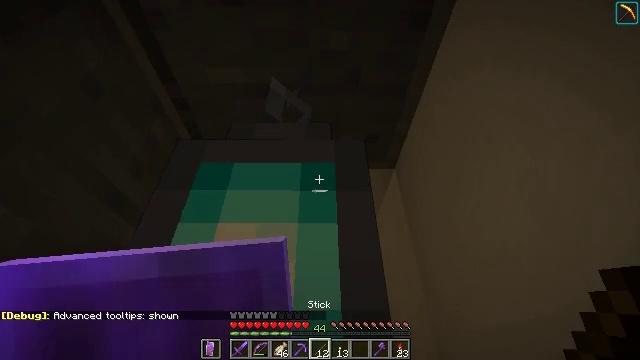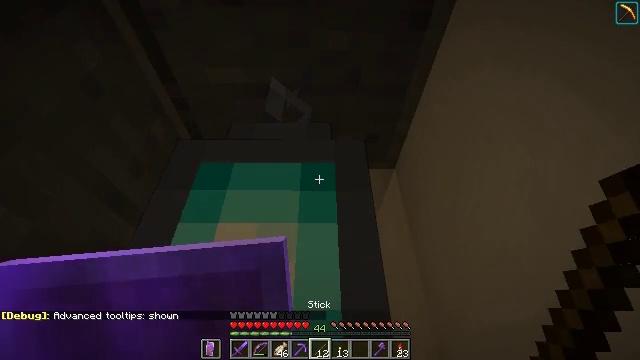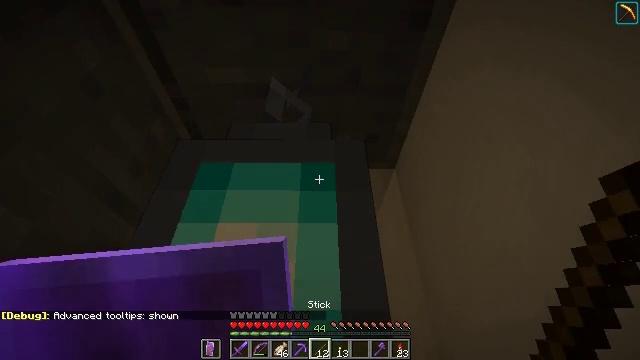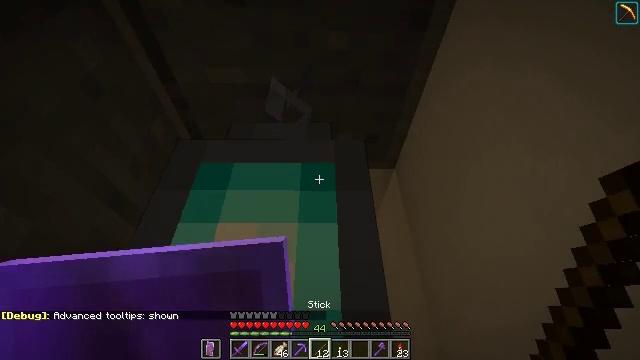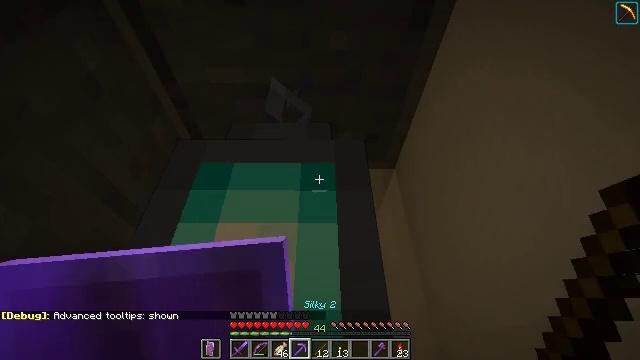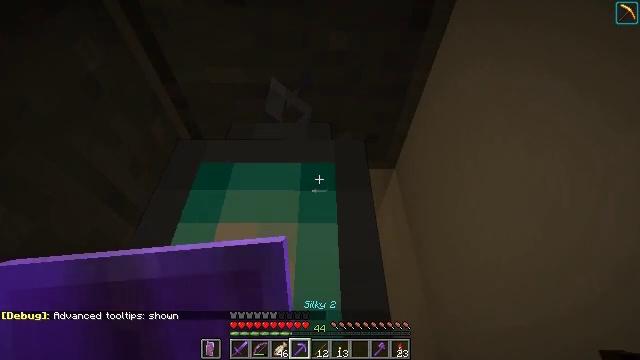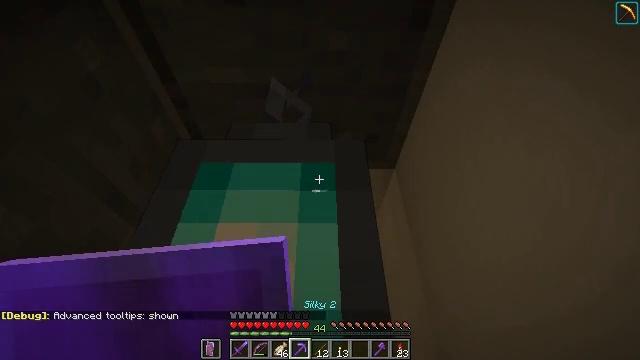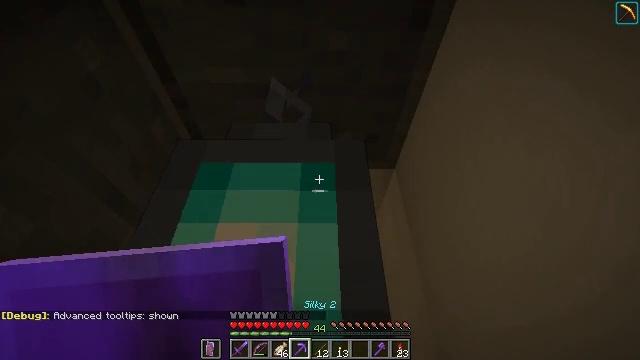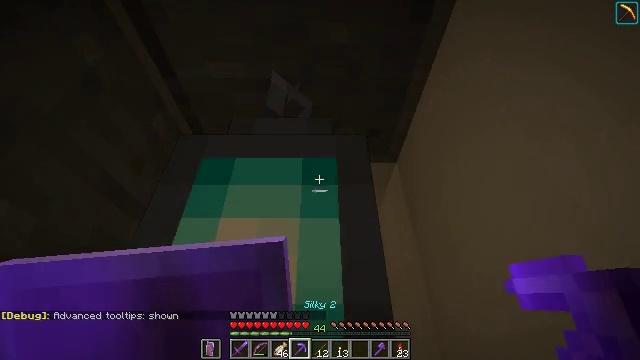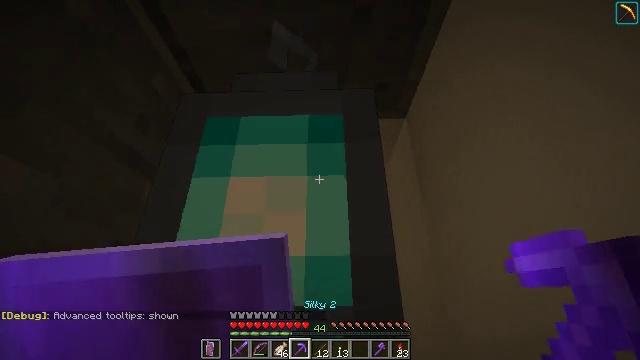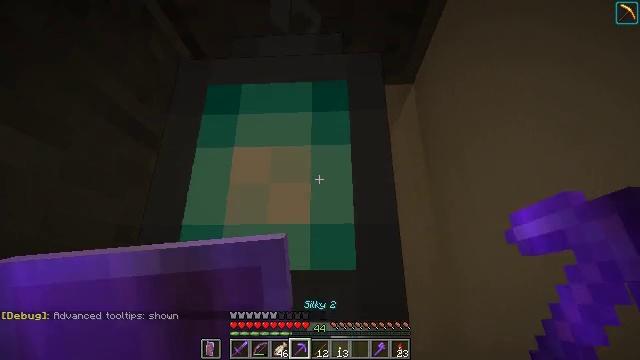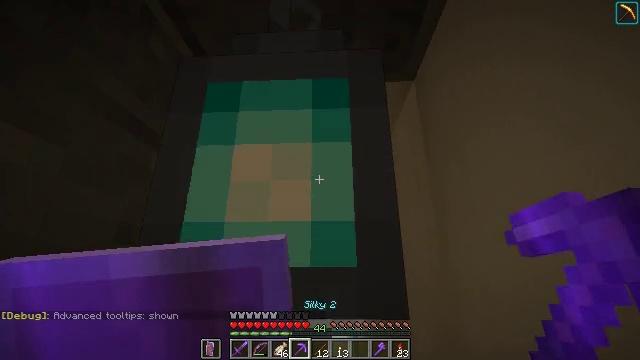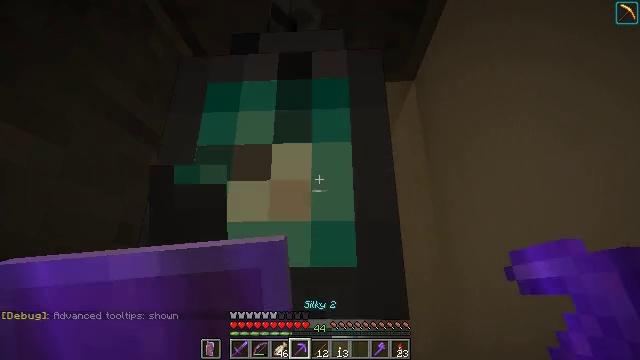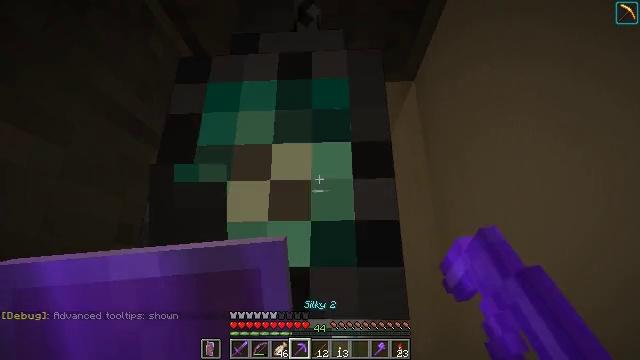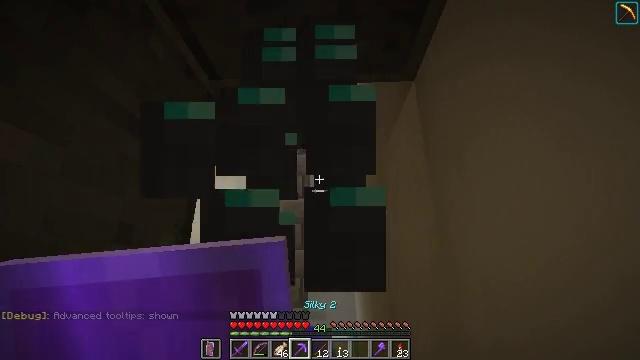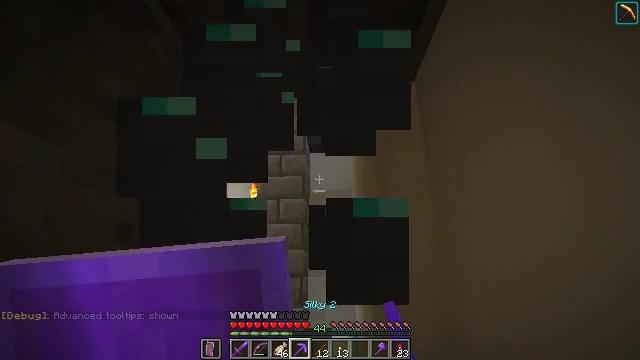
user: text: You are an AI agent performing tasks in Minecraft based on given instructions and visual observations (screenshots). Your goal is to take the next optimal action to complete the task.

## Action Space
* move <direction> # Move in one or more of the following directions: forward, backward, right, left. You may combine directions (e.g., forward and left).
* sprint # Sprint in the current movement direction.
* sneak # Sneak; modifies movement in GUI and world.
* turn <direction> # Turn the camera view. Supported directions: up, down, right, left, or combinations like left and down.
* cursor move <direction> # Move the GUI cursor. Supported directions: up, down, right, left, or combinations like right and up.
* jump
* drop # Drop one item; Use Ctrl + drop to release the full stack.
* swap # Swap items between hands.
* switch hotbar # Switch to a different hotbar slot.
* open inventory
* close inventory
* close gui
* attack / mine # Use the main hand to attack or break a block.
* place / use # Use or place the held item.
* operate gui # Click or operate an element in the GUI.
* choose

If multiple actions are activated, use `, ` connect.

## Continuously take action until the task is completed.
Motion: motion action
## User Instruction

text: mine block soul lantern
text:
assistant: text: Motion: no_op
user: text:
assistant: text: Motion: no_op
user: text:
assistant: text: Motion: no_op
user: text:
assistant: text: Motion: no_op
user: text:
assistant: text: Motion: no_op
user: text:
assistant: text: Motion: no_op
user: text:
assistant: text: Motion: no_op
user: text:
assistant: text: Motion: turn down
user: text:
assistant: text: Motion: turn left and down
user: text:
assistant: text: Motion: turn left and down
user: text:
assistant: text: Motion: no_op
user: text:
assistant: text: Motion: attack / mine
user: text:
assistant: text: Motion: attack / mine
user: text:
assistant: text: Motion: attack / mine
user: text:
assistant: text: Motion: attack / mine
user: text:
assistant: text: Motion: attack / mine
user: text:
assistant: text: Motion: no_op
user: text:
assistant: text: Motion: no_op
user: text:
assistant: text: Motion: no_op
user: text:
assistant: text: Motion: no_op
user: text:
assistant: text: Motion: move forward
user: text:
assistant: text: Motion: move forward
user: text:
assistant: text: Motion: move forward
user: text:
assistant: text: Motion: move forward
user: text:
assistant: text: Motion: move forward
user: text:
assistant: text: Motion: move forward
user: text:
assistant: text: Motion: move forward
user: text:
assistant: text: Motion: move forward, turn left and down
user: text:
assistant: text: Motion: move forward, turn left and down
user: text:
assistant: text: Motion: move forward, turn left and down